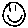
Label: smiley face